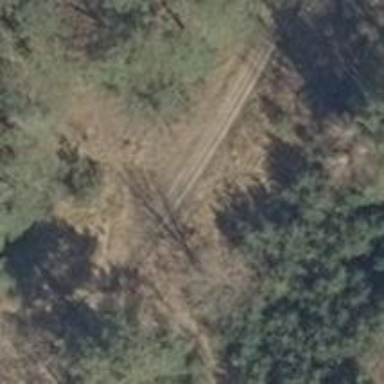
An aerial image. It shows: Sandy track with tracktype of grade5.